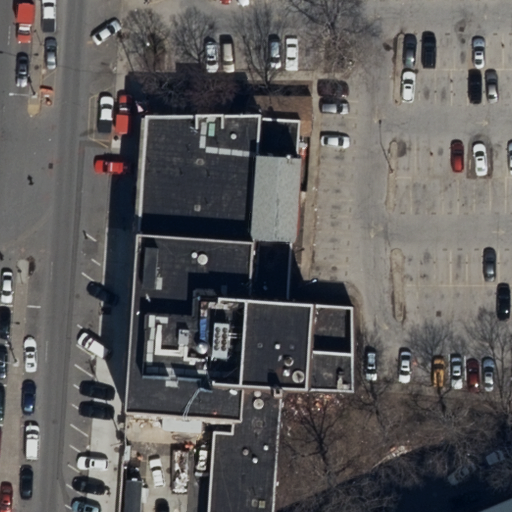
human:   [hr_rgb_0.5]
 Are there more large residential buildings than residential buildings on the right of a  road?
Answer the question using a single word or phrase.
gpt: no

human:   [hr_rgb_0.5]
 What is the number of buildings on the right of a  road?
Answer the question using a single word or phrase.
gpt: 3

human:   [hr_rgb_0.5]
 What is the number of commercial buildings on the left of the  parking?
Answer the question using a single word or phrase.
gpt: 0

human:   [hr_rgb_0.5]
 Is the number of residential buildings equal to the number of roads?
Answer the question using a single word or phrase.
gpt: no

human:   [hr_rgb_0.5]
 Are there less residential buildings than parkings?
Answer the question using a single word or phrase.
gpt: no

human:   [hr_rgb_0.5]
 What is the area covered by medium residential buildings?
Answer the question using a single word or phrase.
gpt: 231m2

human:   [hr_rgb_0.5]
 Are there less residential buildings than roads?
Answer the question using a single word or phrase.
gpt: yes

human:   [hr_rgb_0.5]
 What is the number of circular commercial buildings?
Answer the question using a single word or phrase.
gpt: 0

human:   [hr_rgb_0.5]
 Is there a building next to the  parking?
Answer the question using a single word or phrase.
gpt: yes

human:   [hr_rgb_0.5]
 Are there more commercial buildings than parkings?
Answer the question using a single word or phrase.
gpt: no

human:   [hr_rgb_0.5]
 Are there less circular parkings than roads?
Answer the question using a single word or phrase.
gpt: yes

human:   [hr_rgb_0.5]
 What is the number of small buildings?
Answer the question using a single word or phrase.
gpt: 0

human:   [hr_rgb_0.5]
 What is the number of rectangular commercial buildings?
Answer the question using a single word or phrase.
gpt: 0

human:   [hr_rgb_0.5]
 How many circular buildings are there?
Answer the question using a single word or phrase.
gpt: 0

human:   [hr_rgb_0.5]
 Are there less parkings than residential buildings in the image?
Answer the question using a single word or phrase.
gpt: yes

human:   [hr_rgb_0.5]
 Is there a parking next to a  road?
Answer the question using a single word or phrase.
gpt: yes

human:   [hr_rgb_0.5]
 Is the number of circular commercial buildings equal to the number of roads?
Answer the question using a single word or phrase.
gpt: no

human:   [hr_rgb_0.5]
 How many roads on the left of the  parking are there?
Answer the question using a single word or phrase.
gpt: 4

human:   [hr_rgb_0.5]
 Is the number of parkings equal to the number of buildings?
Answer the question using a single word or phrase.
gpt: no

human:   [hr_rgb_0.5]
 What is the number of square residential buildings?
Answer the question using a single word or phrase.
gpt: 0

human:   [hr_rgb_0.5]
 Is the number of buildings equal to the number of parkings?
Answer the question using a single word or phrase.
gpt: no

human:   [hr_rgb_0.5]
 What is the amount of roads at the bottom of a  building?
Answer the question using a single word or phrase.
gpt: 2

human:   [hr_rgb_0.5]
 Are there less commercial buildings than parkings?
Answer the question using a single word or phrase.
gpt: yes

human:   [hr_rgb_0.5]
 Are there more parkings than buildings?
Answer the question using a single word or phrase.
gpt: no

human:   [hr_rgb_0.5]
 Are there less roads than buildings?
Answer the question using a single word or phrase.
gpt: no

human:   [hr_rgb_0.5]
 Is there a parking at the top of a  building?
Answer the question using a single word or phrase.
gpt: yes

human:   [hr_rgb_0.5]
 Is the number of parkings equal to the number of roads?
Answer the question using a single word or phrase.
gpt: no

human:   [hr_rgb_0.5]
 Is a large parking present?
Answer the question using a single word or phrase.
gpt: yes

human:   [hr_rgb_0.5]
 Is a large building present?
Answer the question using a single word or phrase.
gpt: yes

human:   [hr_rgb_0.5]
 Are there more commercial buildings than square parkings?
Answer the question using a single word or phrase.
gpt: no

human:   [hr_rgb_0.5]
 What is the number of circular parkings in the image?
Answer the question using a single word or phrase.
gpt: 0

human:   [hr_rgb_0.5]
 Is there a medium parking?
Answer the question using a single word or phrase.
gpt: no

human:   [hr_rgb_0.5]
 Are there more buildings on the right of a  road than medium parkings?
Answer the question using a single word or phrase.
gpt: yes

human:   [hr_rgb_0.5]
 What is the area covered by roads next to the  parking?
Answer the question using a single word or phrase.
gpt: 0m2

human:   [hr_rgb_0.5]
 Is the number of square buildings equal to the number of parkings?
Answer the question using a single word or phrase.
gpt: no

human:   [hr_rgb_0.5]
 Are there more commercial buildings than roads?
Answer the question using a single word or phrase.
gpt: no